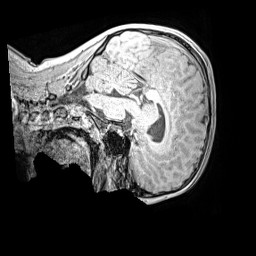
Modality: MP2RAGE
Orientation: sagittal
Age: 11
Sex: male
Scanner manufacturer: siemens
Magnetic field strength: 3 T
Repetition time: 4 s
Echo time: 0.00299 s